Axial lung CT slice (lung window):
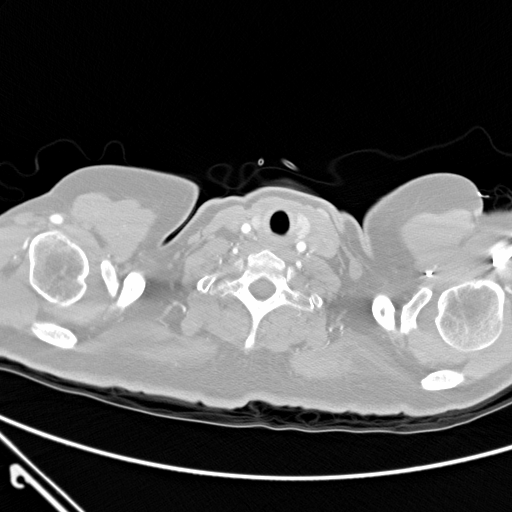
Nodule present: no